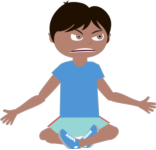
mad boy crossed leg